Field crop: maize
Growth stage: 1
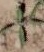
Species: atriplex